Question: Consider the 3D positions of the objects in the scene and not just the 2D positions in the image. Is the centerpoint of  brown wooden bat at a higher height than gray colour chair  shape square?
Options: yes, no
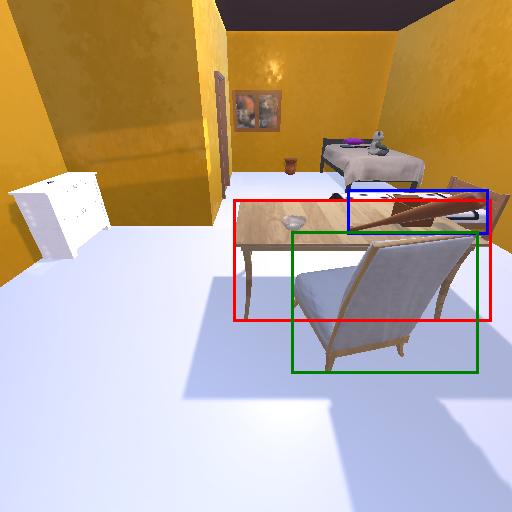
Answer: yes